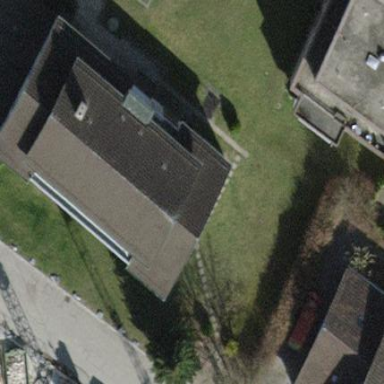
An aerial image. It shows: Building with pitched roof.